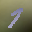
Label: 7